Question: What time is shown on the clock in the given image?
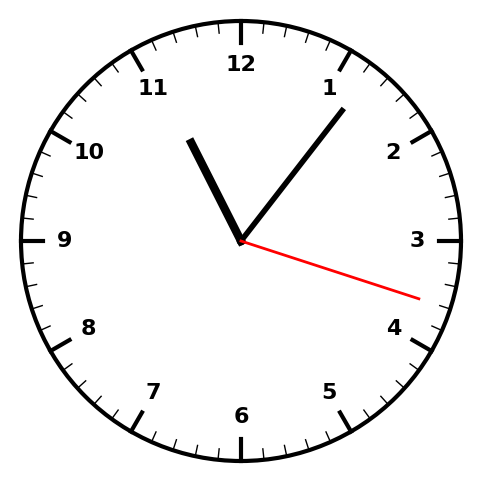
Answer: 11:06:18